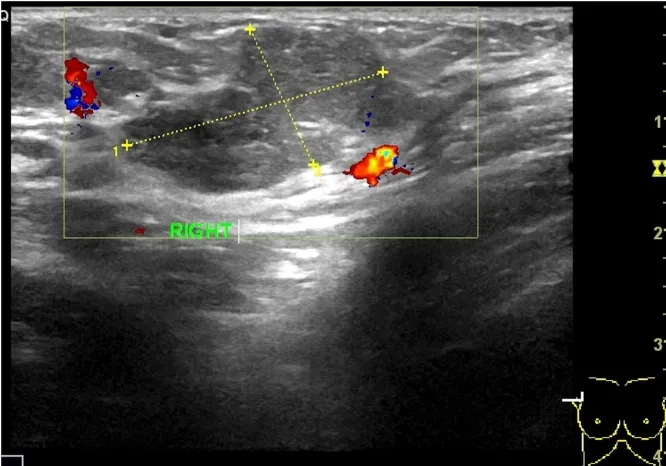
Doppler ultrasonography.
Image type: radiology (ultrasound)